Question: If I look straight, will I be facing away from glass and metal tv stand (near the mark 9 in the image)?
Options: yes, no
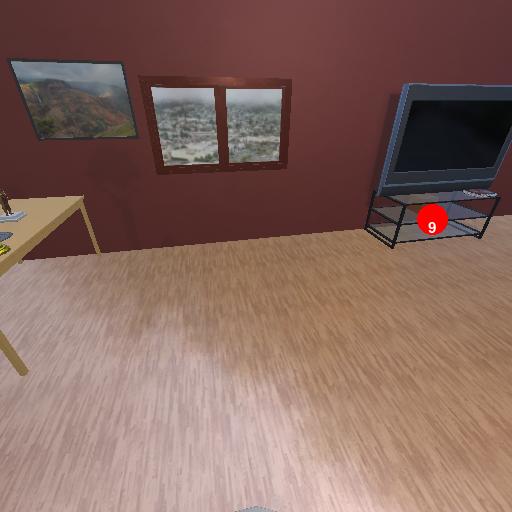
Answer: yes